Question: I have a create page to create Courses. I can create courses but all their attributes are null except for the automatically generate attribute 'id'. Here is my Model
'''
public class Course extends Model {
public String CourseName;
public String CourseCode;
@Lob
public String CourseDescription;
@ManyToOne
public Department department;
@OneToMany
public List<Session> sessions;
public Course(String CourseName, String CourseCode, String CourseDescription, Department department){
this.CourseName = CourseName;
this.CourseCode = CourseCode;
this.CourseDescription = CourseDescription;
this.department = department;
}
'''
Here is the form
'''
#{form @Courses.save(), id:'createUser'}
<div>
Course Name: <input type="text" name="courseName" />
</div>
<div>
Course Code: <input type="text" name="courseCode" />
</div>
<div>
Course Description: <textarea name="courseDescription" form="createUser"></textarea>
</div>
<div>
Department Id:<input type = "text" name = "Dept_Id" />
</div>
<div>
<input type="submit" value="Create Course" />
</div>
#{/form}
'''
And here is my controller method 'save()'
'''
public static void save(String CourseName, String CourseCode, String CourseDescription, Long Dept_Id){
Department department = Department.findById(Dept_Id);
Course course = new Course(CourseName, CourseCode, CourseDescription, department);
course.save();
department.addCourse(course);
department.save();
index();
}
'''
In my debug console I get this SQL statement
'insert into Course (CourseCode, CourseDescription, CourseName, department_id, id) values (?, ?, ?, ?, ?)' which looks fine to me.
Edit 1:::
I renamed the attributes to lower case, checked if attribute names were a match and then tried to create a new course. No Luck. Here is the screenshot of the course table

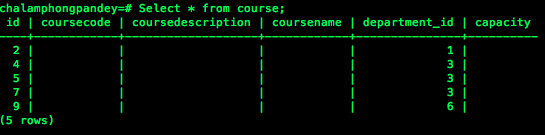
Answer: Except for the parameter, your form inputs do not match your controller parameters, so Play can't bind them. You have to make them match. For example if in your view you use , in your controller you also have to use .
It's also very important that you respect <URL>. It will save you from many headaches in the future.
I have rewritten your code below with better naming :
Model :
'''
public class Course extends Model {
public String courseName;
public String courseCode;
@Lob
public String courseDescription;
@ManyToOne
public Department department;
@OneToMany
public List<Session> sessions;
public Course(String courseName, String courseCode, String courseDescription, Department department){
this.courseName = courseName;
this.courseCode = courseCode;
this.courseDescription = courseDescription;
this.department = department;
}
'''
Then the form :
'''
#{form @Courses.save(), id:'createUser'}
<div>
Course Name: <input type="text" name="courseName" />
</div>
<div>
Course Code: <input type="text" name="courseCode" />
</div>
<div>
Course Description: <textarea name="courseDescription" form="createUser"></textarea>
</div>
<div>
Department Id:<input type = "text" name = "departmentId" />
</div>
<div>
<input type="submit" value="Create Course" />
</div>
#{/form}
'''
Then the controller :
'''
public static void save(String courseName, String courseCode, String courseDescription, Long departmentId){
Department department = Department.findById(departmentId);
Course course = new Course(courseName, courseCode, courseDescription, department);
course.save();
department.addCourse(course);
department.save();
index();
}
'''